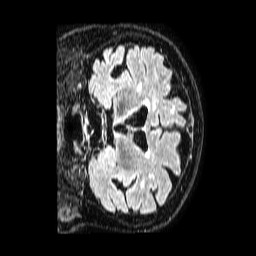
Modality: FLAIR
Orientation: coronal
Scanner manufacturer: philips
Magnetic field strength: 1.5 T
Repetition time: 4.8 s
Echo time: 0.3 s